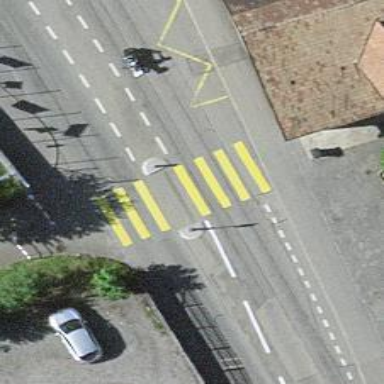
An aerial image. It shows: Uncontrolled zebra crossing with island. The crossing is marked with zebra stripes.